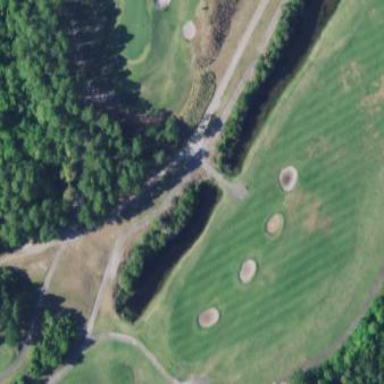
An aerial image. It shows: Picturesque scene of golf course with lateral water hazard.